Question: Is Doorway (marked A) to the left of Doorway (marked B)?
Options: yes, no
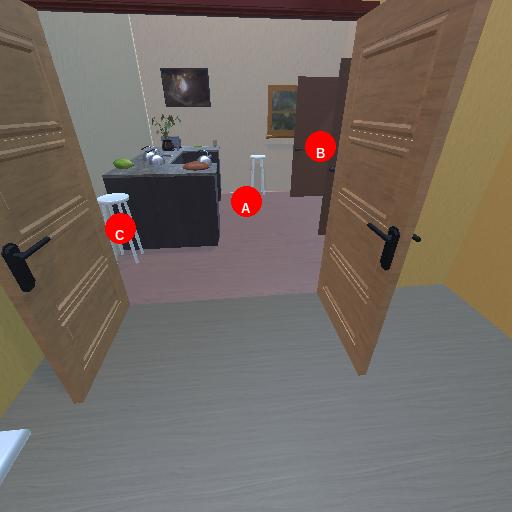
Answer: yes